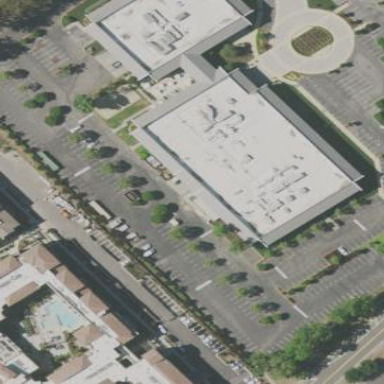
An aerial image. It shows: Building.